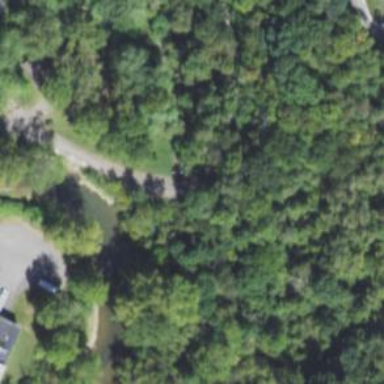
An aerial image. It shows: Path leading to bridge.